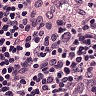
Metastatic tissue present: no